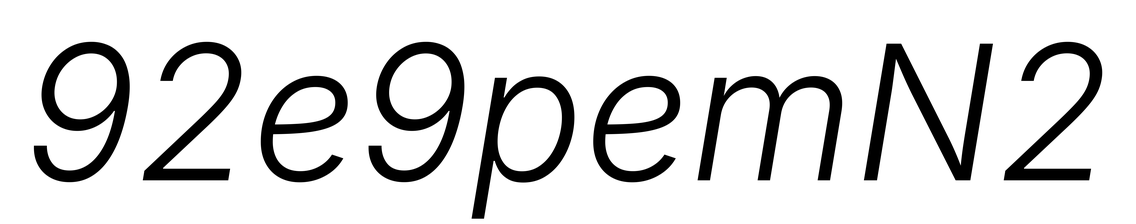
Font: Inter-Italic_Light_Italic